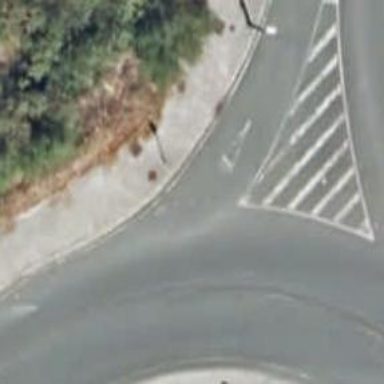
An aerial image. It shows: Road with "give way" sign.